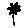
Label: flower